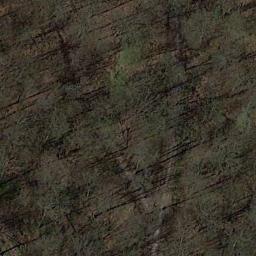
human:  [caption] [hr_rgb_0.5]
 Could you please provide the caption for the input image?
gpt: The forest has some sparse green trees and two roads go through the forest .

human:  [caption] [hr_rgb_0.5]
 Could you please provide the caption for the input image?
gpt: This is a dense forest .

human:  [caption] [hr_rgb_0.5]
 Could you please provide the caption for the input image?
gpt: A narrow and curved earth road passes through the  forest with many withered trees .

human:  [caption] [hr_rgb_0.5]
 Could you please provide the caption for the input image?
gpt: The forest is full of dry trees .

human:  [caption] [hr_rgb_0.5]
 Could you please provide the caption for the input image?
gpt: A sparse forest with some withered trees .